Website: lowes
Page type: delivery-shipping
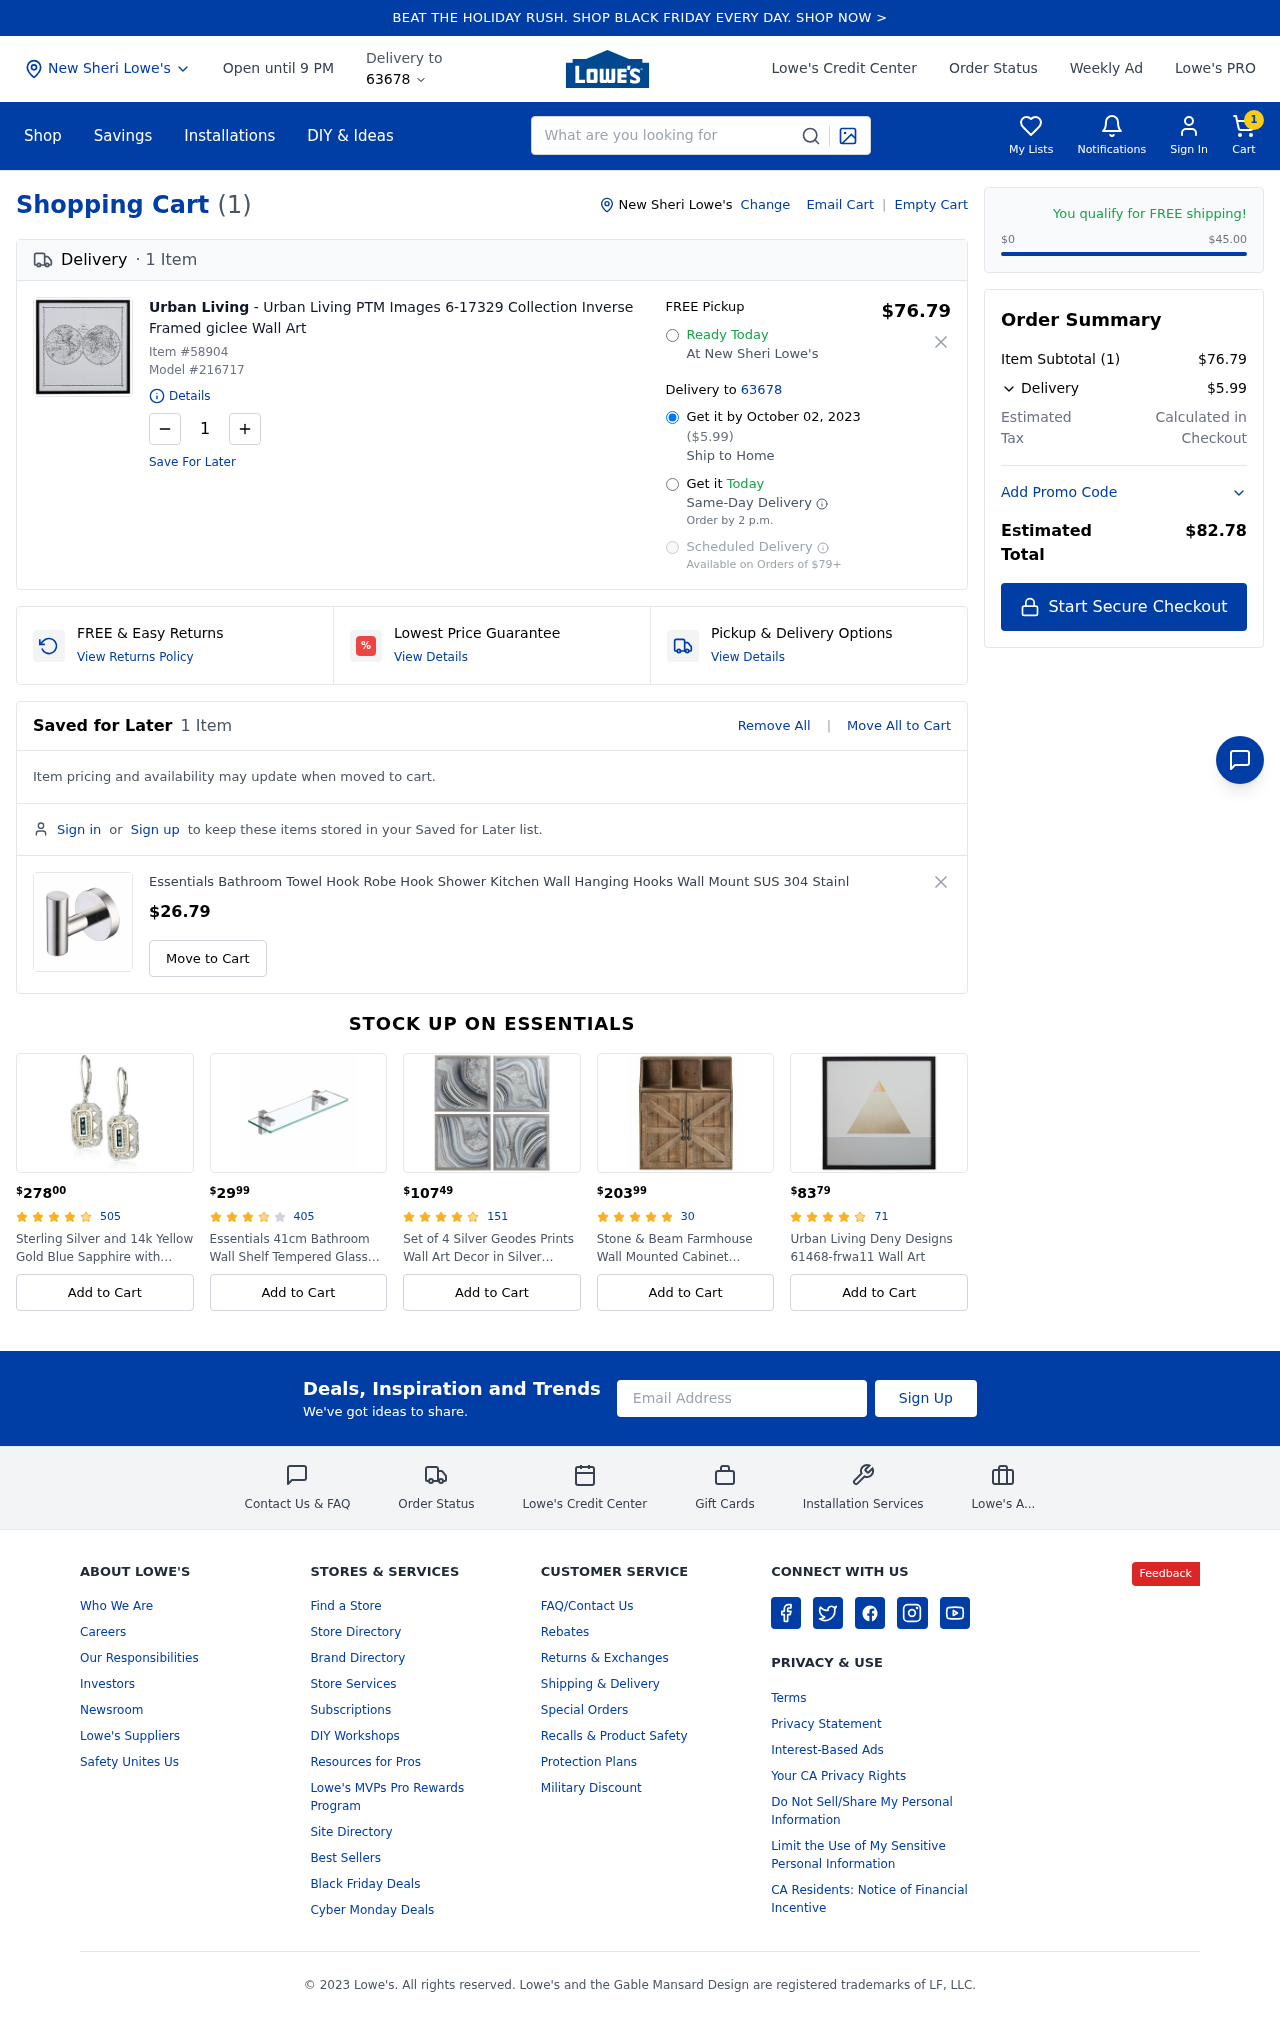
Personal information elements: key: PII_CITY
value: New Sheri
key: PII_EMAIL
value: nicolaskeller@yahoo.com
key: PII_POSTCODE
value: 63678
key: PII_CITY2
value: New Sheri
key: PII_CITY3
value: New Sheri
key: PII_POSTCODE_FULL
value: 63678
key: PII_POSTCODE_NUMERIC
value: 63678
Product elements: key: PRODUCT1_BRAND
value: Urban Living
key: PRODUCT1_NAME
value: Urban Living PTM Images 6-17329 Collection Inverse Framed giclee Wall Art
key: PRODUCT1_PRICE
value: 76.79
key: PRODUCT1_QUANTITY
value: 1
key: PRODUCT2_NAME
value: Essentials Bathroom Towel Hook Robe Hook Shower Kitchen Wall Hanging Hooks Wall Mount SUS 304 Stainl
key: PRODUCT2_PRICE
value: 26.79
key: PRODUCT1_ITEM_NUMBER
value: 58904
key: PRODUCT1_MODEL_NUMBER
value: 216717
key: PRODUCT3_PRICE
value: $27800
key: PRODUCT3_NUM_RATINGS
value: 505
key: PRODUCT3_NAME
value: Sterling Silver and 14k Yellow Gold Blue Sapphire with Diamond-Accent Art Deco-Style Drop Earrings
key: PRODUCT4_PRICE
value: $2999
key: PRODUCT4_NUM_RATINGS
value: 405
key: PRODUCT4_NAME
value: Essentials 41cm Bathroom Wall Shelf Tempered Glass Shelf Brushed Nickel Finish BGS3201S40-2
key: PRODUCT5_PRICE
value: $10749
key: PRODUCT5_NUM_RATINGS
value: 151
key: PRODUCT5_NAME
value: Set of 4 Silver Geodes Prints Wall Art Decor in Silver Frames
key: PRODUCT6_PRICE
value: $20399
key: PRODUCT6_NUM_RATINGS
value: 30
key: PRODUCT6_NAME
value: Stone & Beam Farmhouse Wall Mounted Cabinet Storage Organzier - 23 x19 x 6 Inch, Natural Wood (Renew
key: PRODUCT7_PRICE
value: $8379
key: PRODUCT7_NUM_RATINGS
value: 71
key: PRODUCT7_NAME
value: Urban Living Deny Designs 61468-frwa11 Wall Art
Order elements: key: ORDER_NUM_ITEMS
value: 1
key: ORDER_DELIVERY_DATE
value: October 02, 2023
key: ORDER_SHIPPING_COST
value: $5.99
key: ORDER_SUBTOTAL
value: $76.79
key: ORDER_TOTAL
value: $82.78
Search elements: key: HEADER_SEARCH
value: What are you looking for